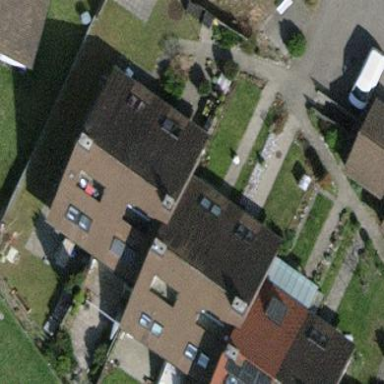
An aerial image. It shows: Terrace building.